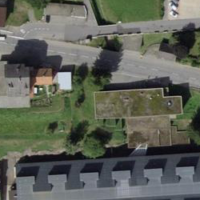
EUNIS habitat code: 54
Species observed at this site:
Salvia pratensis